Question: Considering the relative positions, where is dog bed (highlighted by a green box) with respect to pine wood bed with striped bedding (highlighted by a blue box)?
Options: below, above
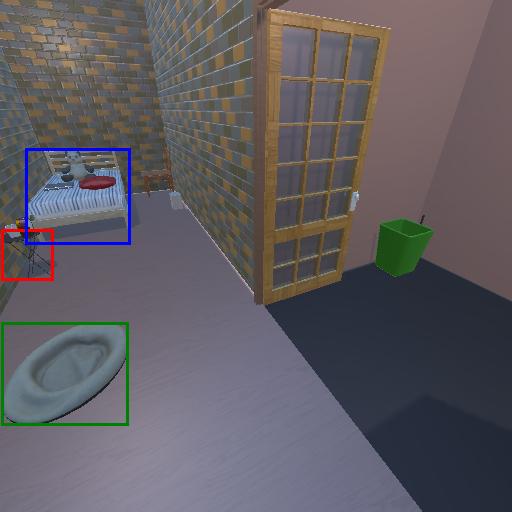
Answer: below